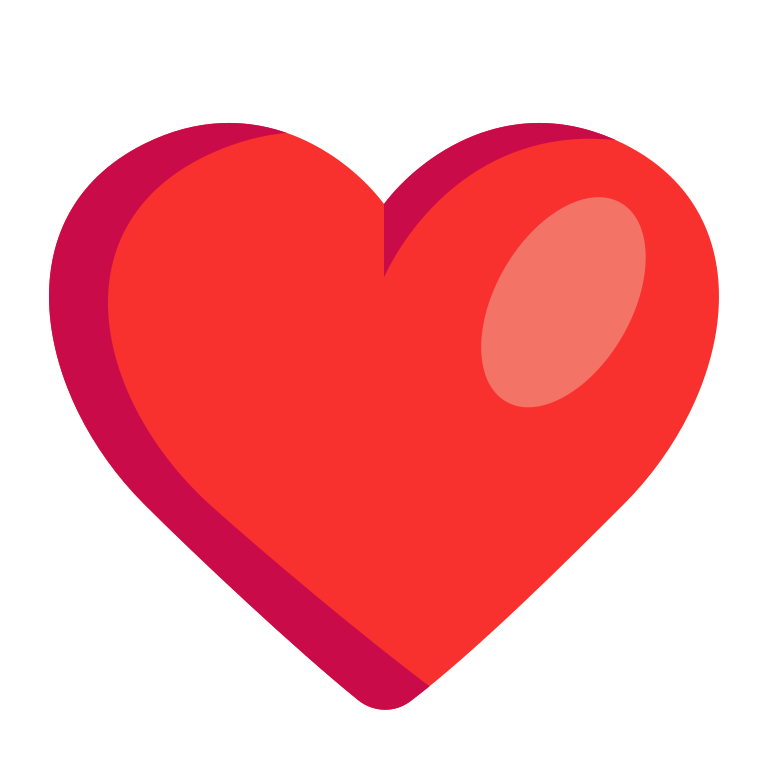
red heart flat